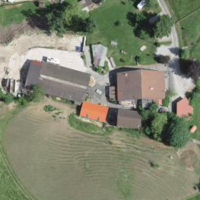
EUNIS habitat code: 52
Species observed at this site:
Cosmos bipinnatus
Cydonia oblonga